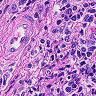
Metastatic tissue present: yes